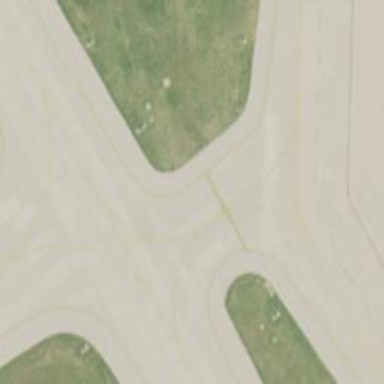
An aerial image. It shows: View of taxiway at the airport.